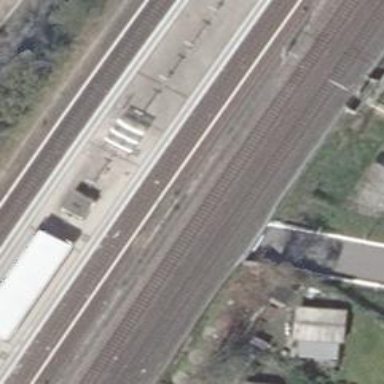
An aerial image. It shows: Railway with electrified contact lines.